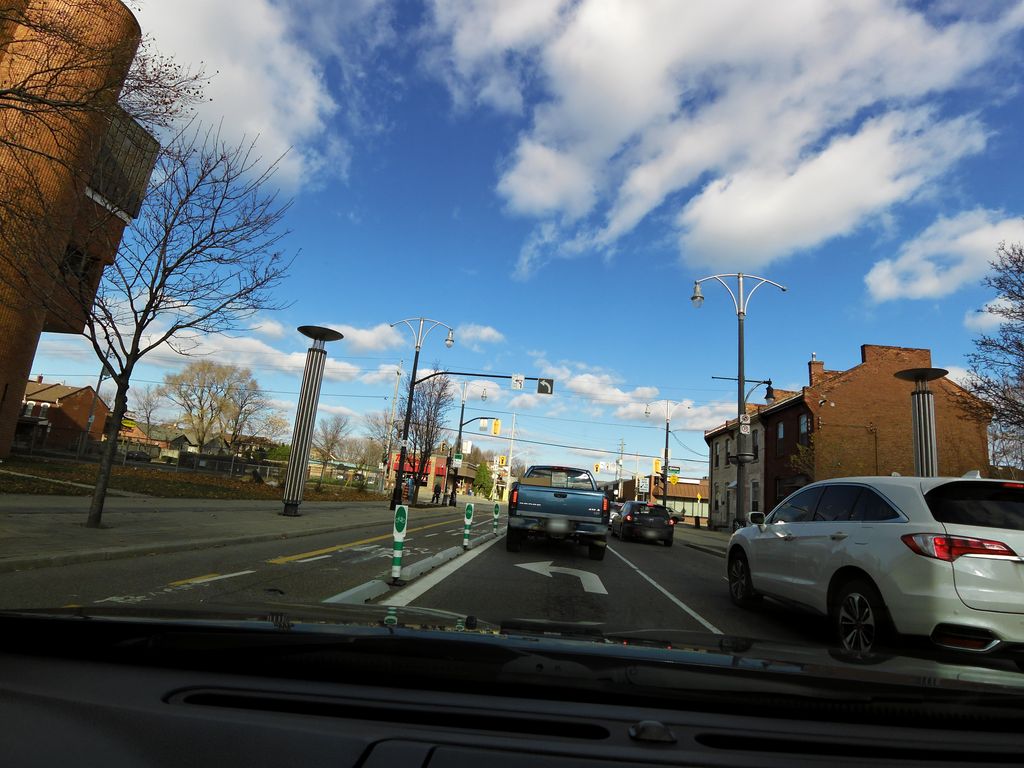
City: hamilton